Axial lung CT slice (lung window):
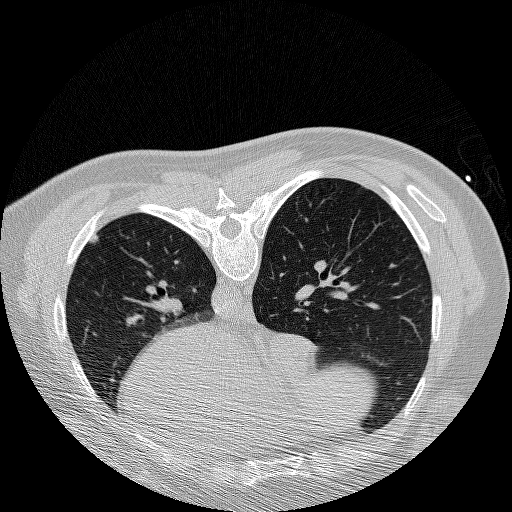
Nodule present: yes
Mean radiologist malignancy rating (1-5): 3